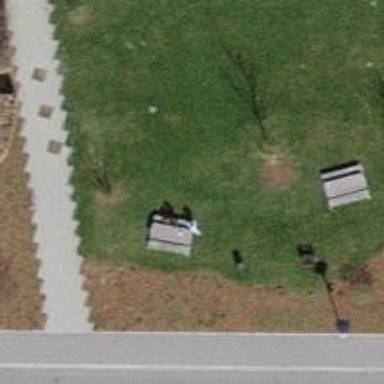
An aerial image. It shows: Picnic table located in leisure land area.